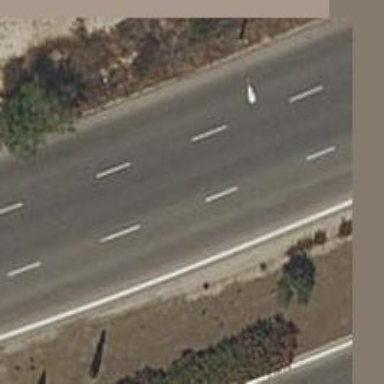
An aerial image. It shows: Asphalt road classified as tertiary.